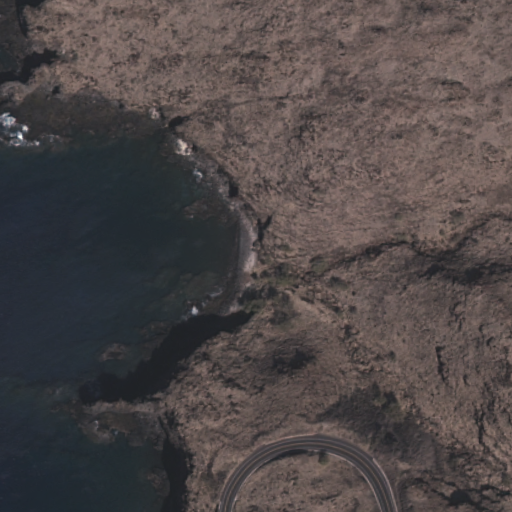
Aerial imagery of valley in Hawaii named Kalamanui Gulch containing only unknown